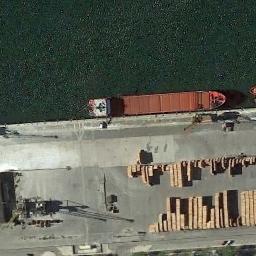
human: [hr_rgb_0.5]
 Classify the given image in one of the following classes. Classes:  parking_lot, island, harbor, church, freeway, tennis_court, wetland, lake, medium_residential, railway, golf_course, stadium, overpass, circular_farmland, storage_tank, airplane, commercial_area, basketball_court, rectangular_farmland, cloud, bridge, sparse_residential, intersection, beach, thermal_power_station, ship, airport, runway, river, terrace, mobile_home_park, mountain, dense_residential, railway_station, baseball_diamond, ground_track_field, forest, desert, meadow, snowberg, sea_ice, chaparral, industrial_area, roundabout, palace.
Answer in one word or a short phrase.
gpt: ship